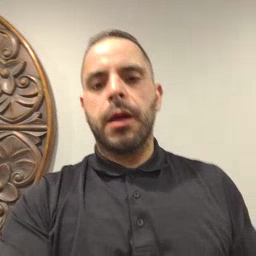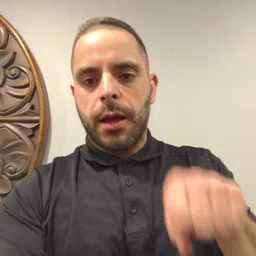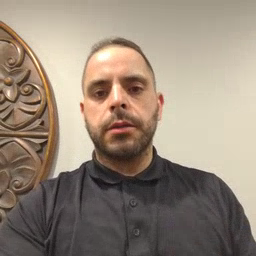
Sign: can